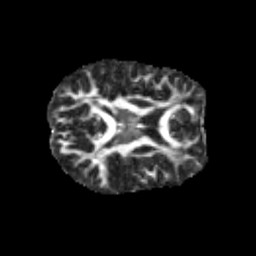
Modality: FA
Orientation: axial
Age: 11
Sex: male
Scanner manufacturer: siemens
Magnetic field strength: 3 T
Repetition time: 3.8 s
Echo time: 0.07 s